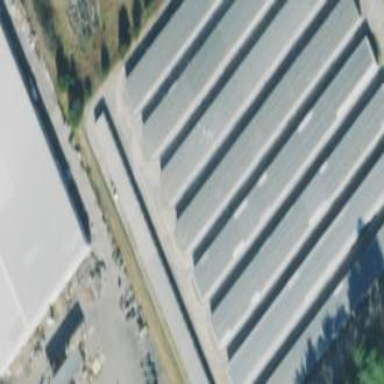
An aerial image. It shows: Storage rental shop located in building.